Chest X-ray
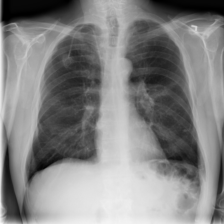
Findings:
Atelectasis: negative
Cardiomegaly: negative
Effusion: negative
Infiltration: positive
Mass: negative
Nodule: negative
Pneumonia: negative
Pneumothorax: negative
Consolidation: negative
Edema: negative
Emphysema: negative
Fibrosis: negative
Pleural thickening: negative
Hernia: negative